Brain MRI, t2w sequence, axial 2D slice.
Patient: age 42, sex M, weight 78 kg, height 1.78 m
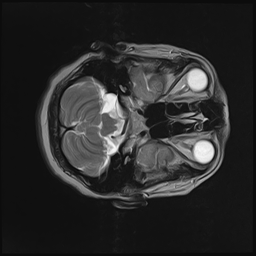